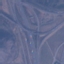
Land use / land cover: Highway